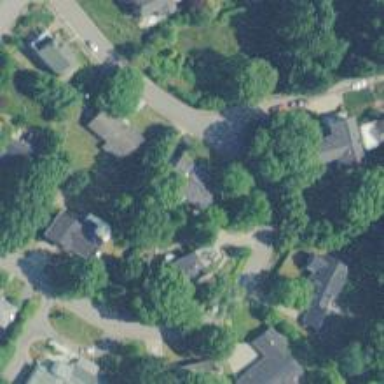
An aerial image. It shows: Charming neighbourhood.